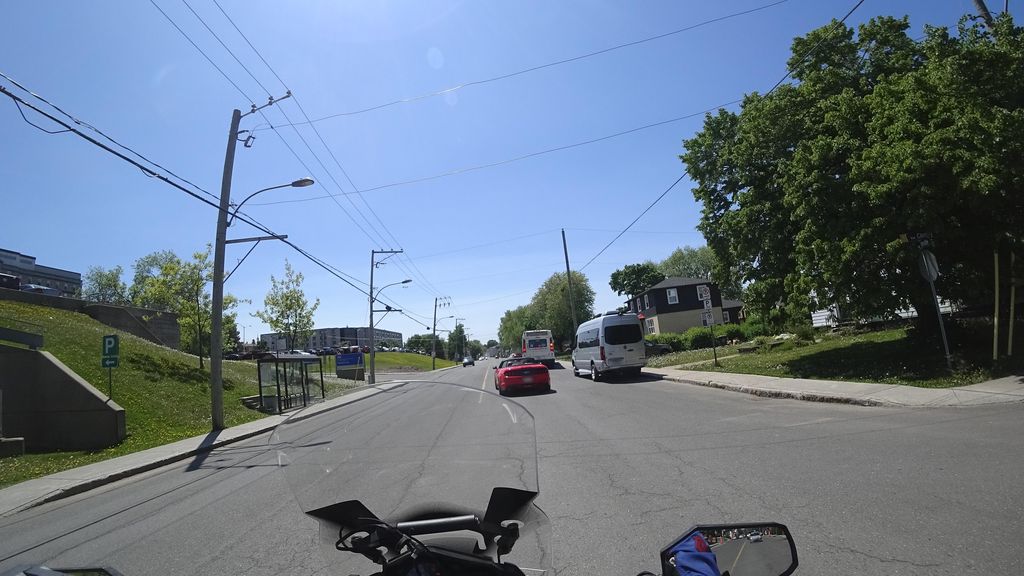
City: quebec_city